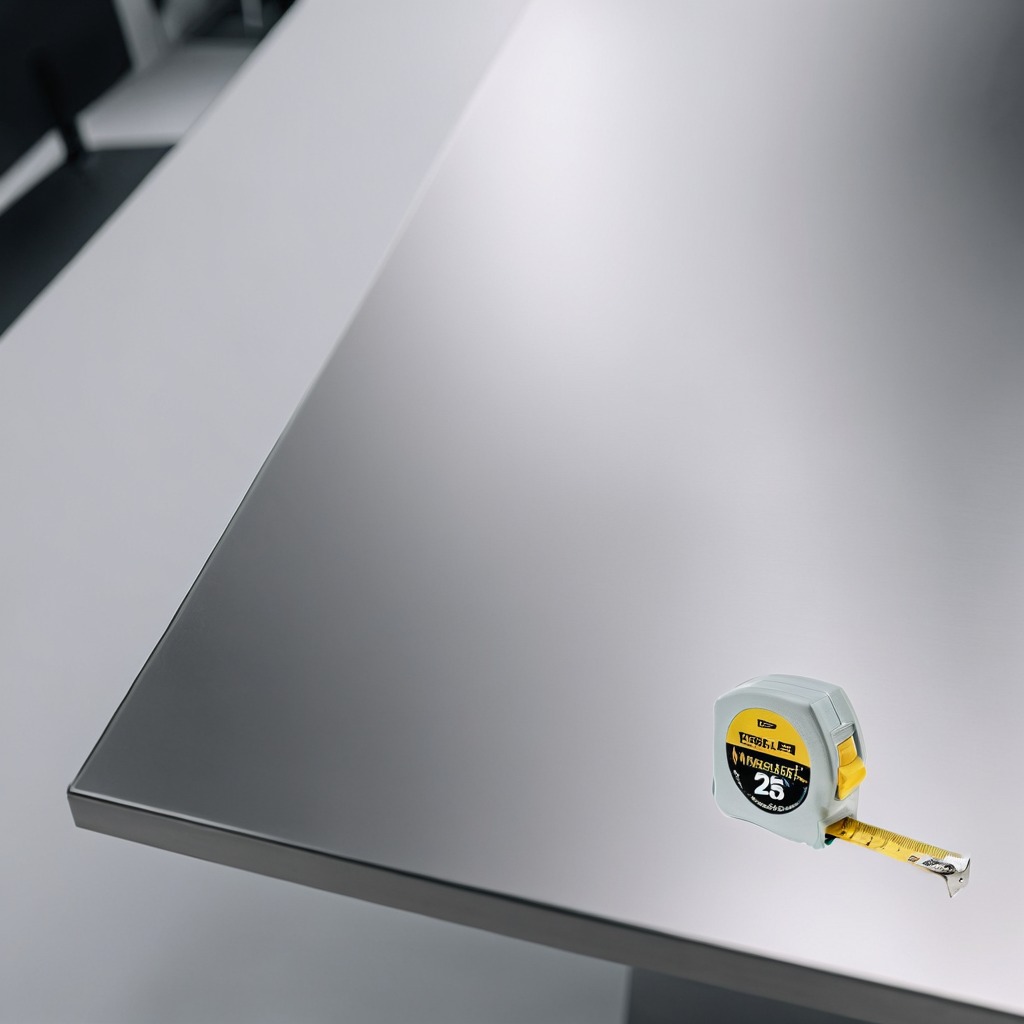
A measuring tape is lying on the stainless steel table in a high-end prototyping lab.